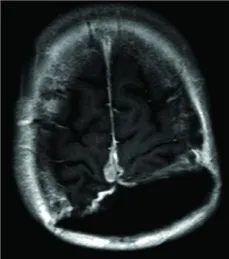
MRI and CT scanning of the original meninigioma intra-cerebral and at distance metastasis intra-pleural. B: Contrast enhanced T1 weighted image after administration of Gadolinium based contrast fluid showing a large resection cavity after the second operation and recurrent disease at the most upper margin of the resection plane with enhancing areas surrounding the sagittal sinus.
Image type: radiology (mri)